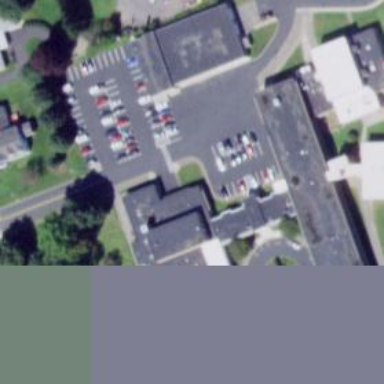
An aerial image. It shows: Parking space.